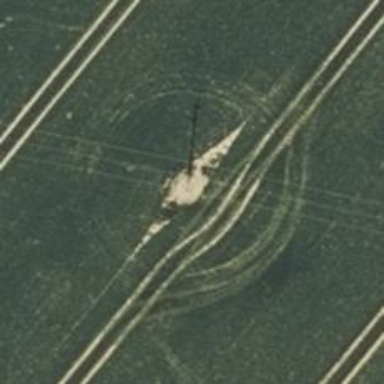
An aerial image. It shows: Minor power line with 3 cables.